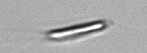
Label: Chrysochromulina